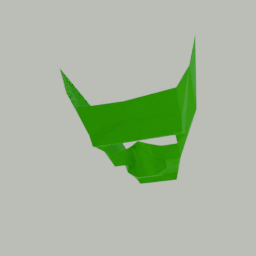
Label: tools